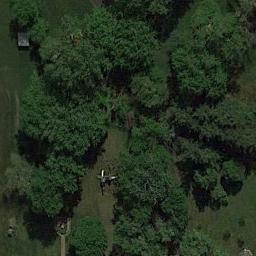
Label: forest